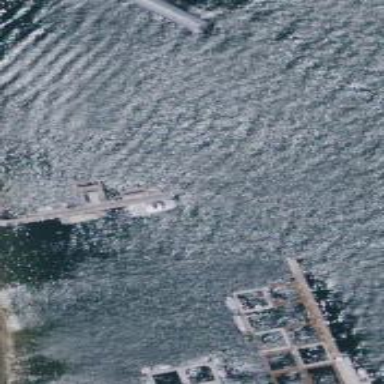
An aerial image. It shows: Man-made pier.